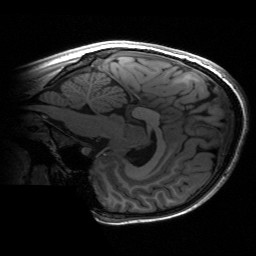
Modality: T1w
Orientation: sagittal
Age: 16
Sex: female
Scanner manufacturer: siemens
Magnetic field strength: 3 T
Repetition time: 2.53 s
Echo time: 0.00297 s